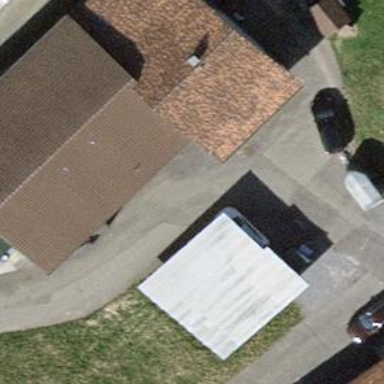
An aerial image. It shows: Simple house.